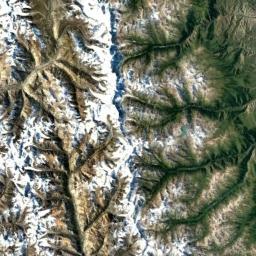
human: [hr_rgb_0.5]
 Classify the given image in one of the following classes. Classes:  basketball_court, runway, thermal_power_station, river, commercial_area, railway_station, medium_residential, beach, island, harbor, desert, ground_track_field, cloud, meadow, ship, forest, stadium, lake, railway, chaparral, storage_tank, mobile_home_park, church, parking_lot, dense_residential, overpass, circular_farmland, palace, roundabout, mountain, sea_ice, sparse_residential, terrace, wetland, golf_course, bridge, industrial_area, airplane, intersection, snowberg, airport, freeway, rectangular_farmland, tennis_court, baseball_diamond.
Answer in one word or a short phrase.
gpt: snowberg